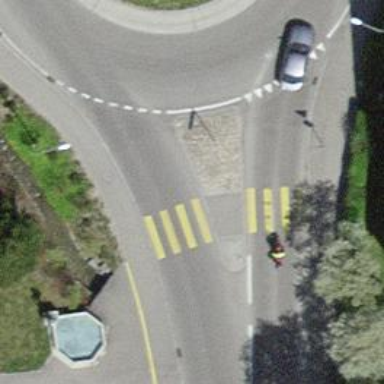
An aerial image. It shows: Traffic calming island.